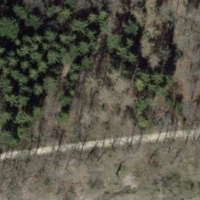
EUNIS habitat code: 44
Species observed at this site:
Corylus avellana